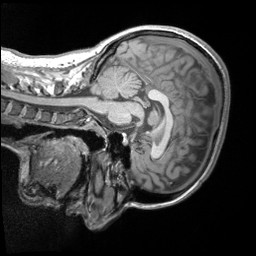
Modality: T1w
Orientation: sagittal
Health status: healthy